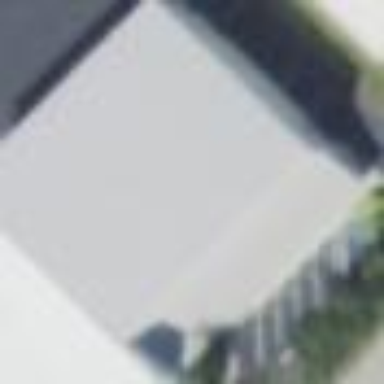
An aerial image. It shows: Hangar building at airport.